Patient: sex F, age 78
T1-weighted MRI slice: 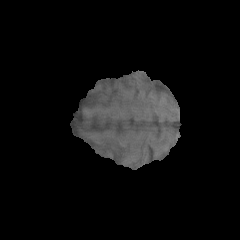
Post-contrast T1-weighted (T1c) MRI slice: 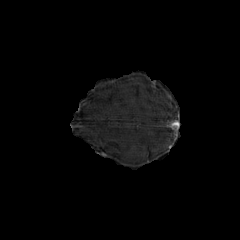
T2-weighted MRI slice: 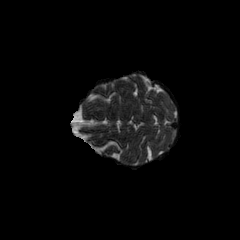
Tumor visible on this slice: no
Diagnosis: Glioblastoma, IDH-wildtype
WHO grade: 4